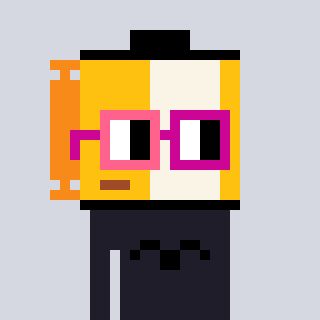
a pixel art character with square pink and red glasses, a film roll-shaped head and a grayscale-colored body on a cool background